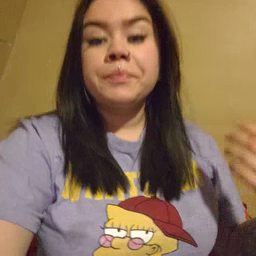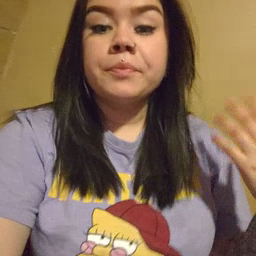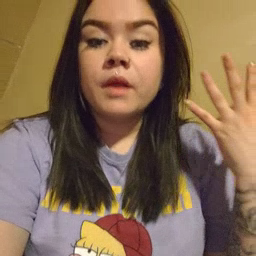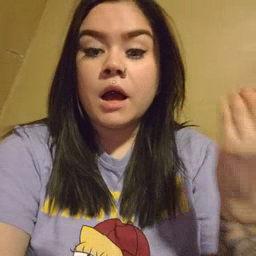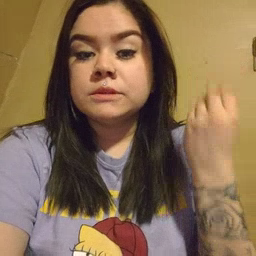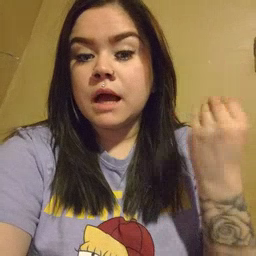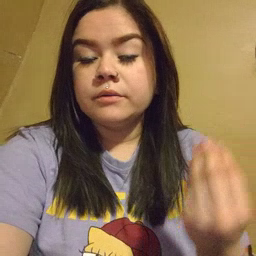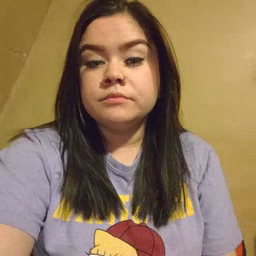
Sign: outside